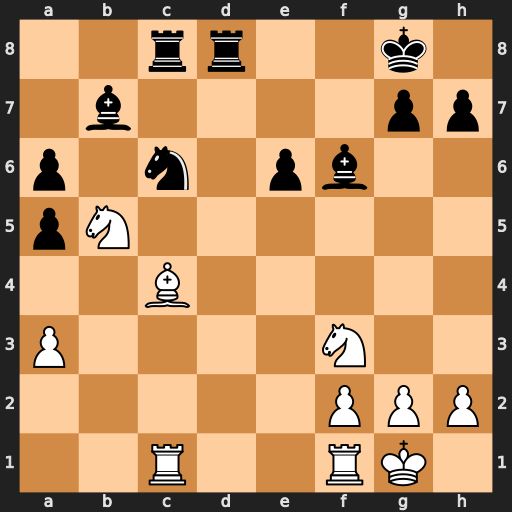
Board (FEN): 2rr2k1/1b4pp/p1n1pb2/pN6/2B5/P4N2/5PPP/2R2RK1
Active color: w
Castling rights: -
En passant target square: -
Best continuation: Bxe6+ Kf8 Bxc8